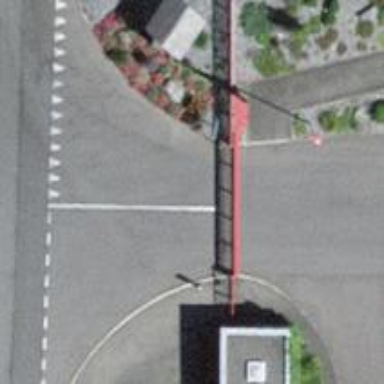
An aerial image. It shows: Gate.